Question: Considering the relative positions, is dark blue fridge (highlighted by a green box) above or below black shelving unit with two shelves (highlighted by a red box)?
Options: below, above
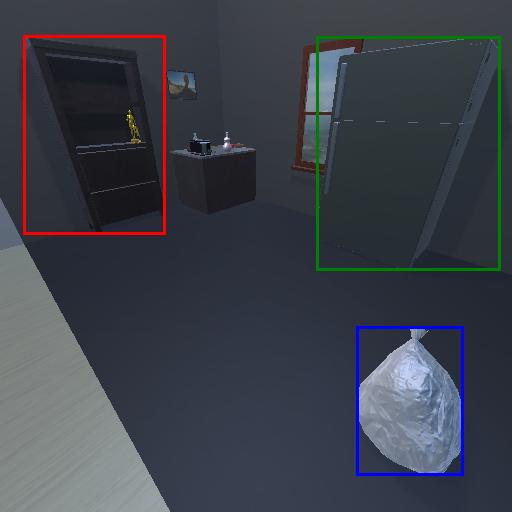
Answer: below